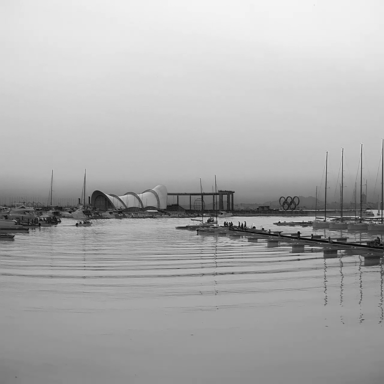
There is a canoe in the infrared image.